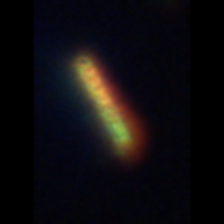
Taxon: Chaetoceros
Group: Diatoms